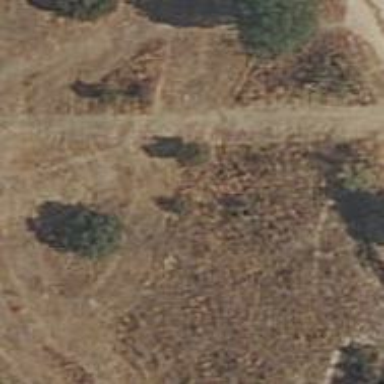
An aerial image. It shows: Compacted path.